Question: I am trying to plot a lognormal distribution so I can compare it with a histogram of my sample data using the code below but my plot does not look right. Is there something with my code that I am not doing correctly?
The C array has a length of 17576
'''
import matplotlib.pyplot as plt
import numpy as np
data=np.loadtxt(F)
C=data[:,3]
x = np.ma.log(C)
avg = np.mean(x)
std = np.std(x)
dist=lognorm(std,loc=avg)
plt.plot(C,dist.pdf(C),'r')
plt.show()
'''

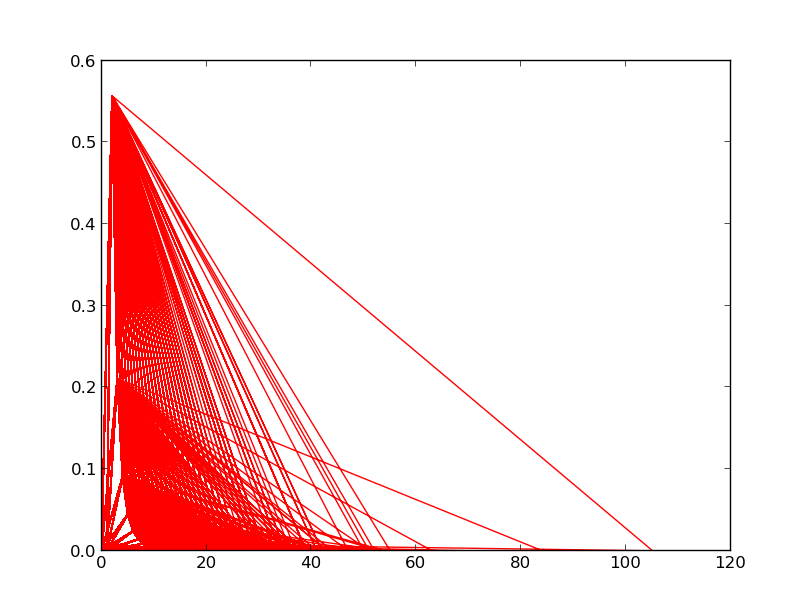
Answer: It looks like your x data are not in sorted order. Try this
'''
ind = np.argsort(C)
xx = C[ind]
yy = dist.pdf(C)[ind]
plt.plot(xx, yy, 'r')
'''
Plot just connects all the (x,y) pairs with straight lines, so you need to make sure you trace your function from left-right (or right-left). Alternatively, you can skip the lines between the plot:
'''
plt.plot(C, dist.pdf(C), 'ro')
'''